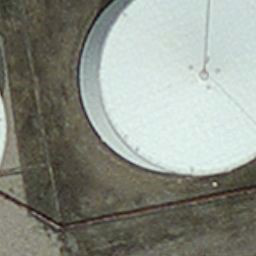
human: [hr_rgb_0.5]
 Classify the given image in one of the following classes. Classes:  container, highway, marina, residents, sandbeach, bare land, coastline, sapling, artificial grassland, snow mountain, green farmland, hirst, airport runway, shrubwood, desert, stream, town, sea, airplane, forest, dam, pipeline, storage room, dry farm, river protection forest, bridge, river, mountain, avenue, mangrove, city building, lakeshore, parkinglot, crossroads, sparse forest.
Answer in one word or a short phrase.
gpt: storage room